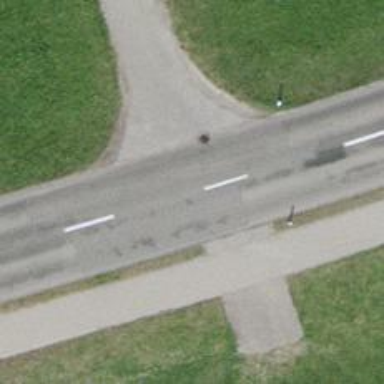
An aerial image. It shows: Tertiary road with cycle track on the left side.